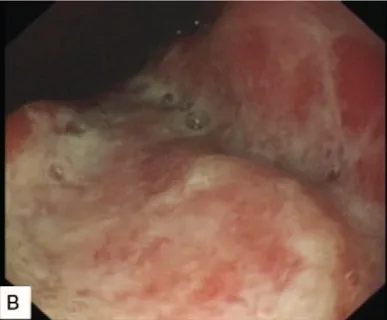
(A,B) A huge ulcer with a malignant appearance in the gastric cardia. Its surface was covered with white mucus.
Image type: endoscopy (gi_endoscopy)